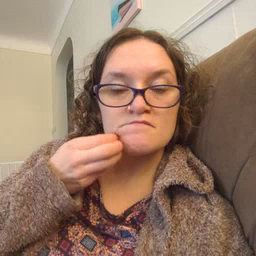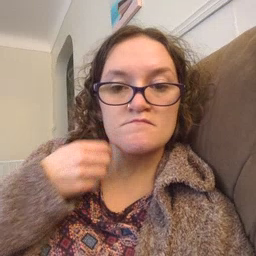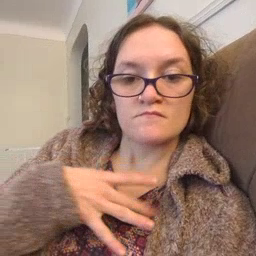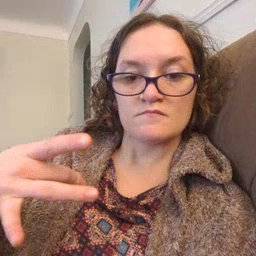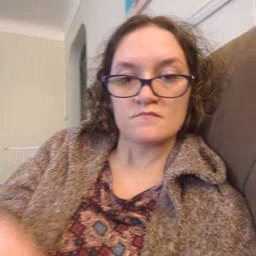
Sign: like